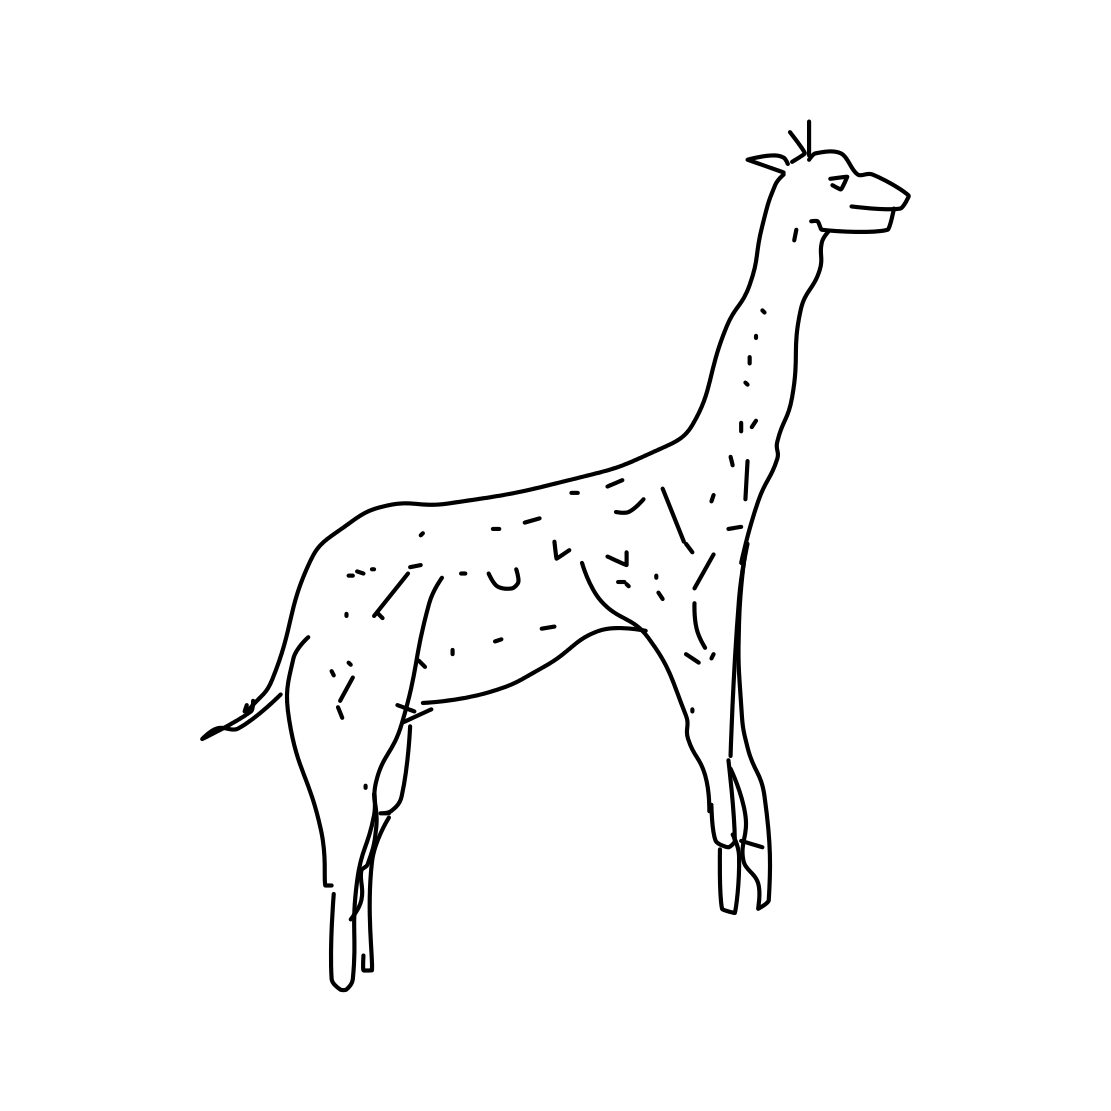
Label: giraffe